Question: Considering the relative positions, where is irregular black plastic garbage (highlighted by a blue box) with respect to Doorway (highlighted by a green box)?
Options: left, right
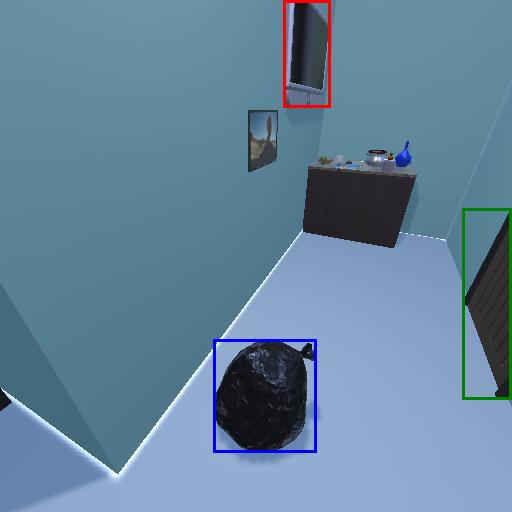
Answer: left